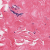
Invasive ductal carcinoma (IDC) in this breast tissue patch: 0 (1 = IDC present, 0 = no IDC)